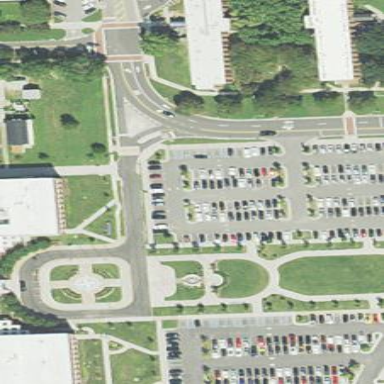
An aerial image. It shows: Parking area with surface.